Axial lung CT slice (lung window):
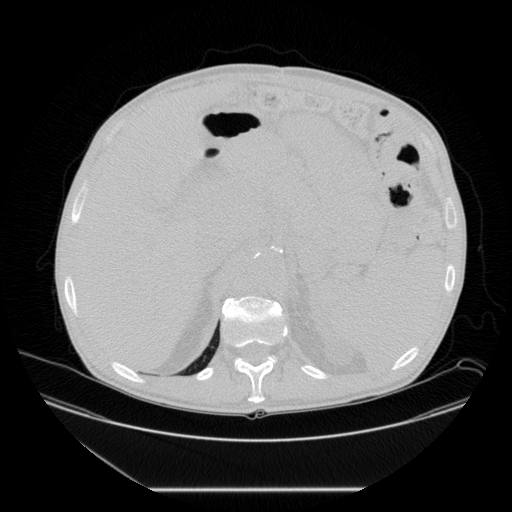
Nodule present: no